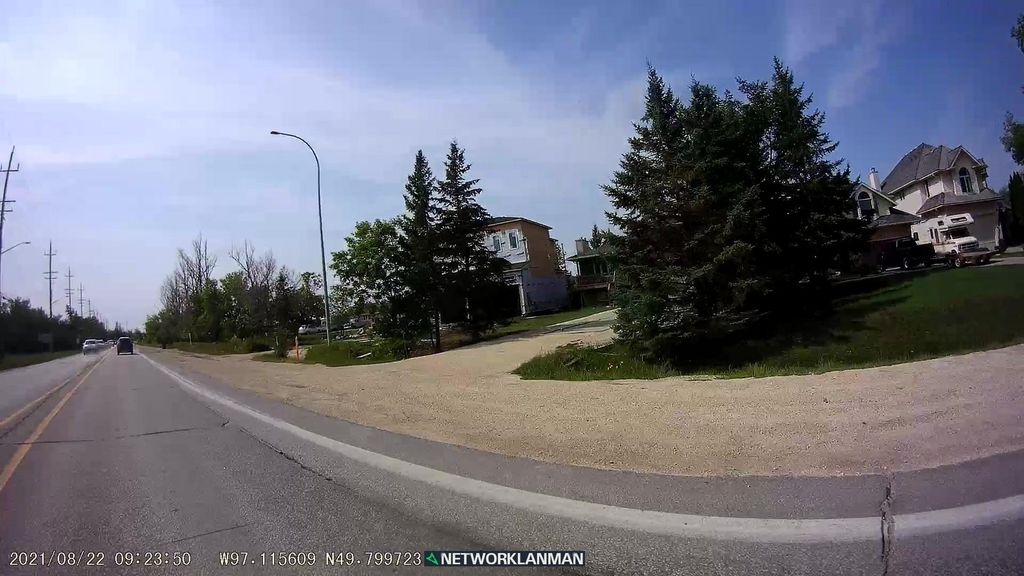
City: winnipeg